Field crop: tomato
Growth stage: 1
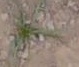
Species: cyperus